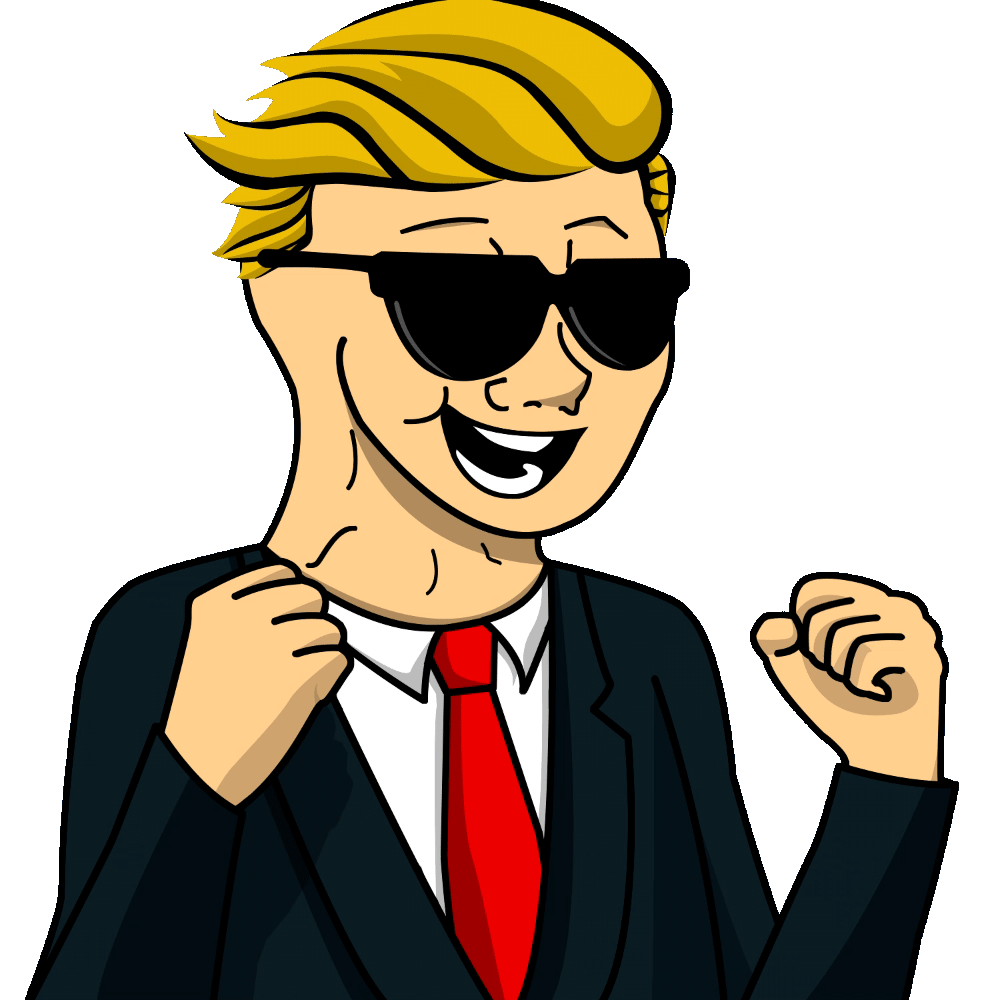
Label: 5_Bloomer